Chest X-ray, PA view. Patient: 57 years old, sex F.
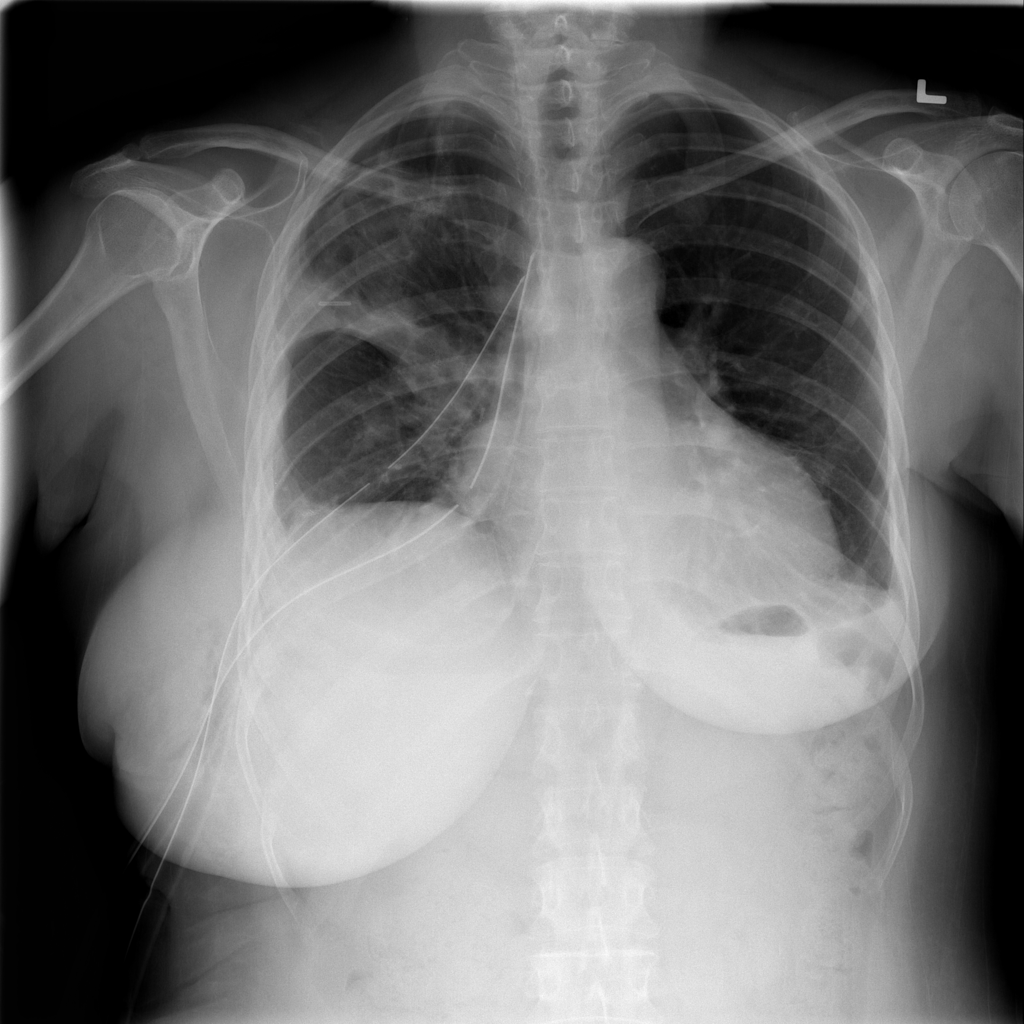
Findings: Effusion, Pneumothorax